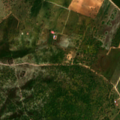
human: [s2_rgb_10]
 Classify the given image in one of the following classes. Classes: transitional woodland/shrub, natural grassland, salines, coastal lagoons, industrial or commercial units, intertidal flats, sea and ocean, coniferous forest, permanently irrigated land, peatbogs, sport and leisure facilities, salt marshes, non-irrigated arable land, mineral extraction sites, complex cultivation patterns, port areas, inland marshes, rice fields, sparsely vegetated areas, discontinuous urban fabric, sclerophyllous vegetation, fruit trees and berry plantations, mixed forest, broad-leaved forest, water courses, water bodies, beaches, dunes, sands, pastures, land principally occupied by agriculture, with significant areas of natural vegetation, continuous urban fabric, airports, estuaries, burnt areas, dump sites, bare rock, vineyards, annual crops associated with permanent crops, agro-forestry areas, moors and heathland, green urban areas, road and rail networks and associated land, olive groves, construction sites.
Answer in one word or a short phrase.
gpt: continuous urban fabric